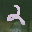
Label: 2